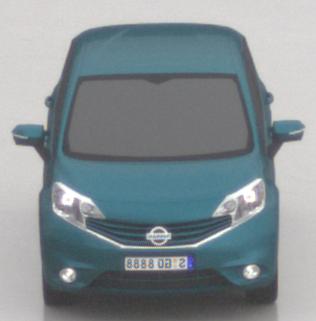
Make: Nissan
Model: Note 1.2
Detailed model: Note (E12) (10/13 - 12/16)
Model produced from: 2013/10
Model produced until: 2015/09
Doors: 5
Color: blue
Road condition: wet road
Daytime: morning or afternoon
Contrast: low contrast